Question: I am trying to make a grid of images with captions. I am using simple CSS to create the grid.
CSS:
'''
.float{float:left;padding:20;}
.float img{ width:80px; height:100px; padding:0;}
.float p {text-align:center; margin-top:0;width:100px;}
'''
Then printing out several divs all using this same format:
'''
<div class="float">
<img src="noimage.jpeg"></img>
<p>Movie Title</p>
</div>
'''
The problem is the caption (Movie title in this case) is invariably long and sometimes spans multiple lines and I get a grid that looks like this:

Is there something I can change in the CSS to keep the images in line?
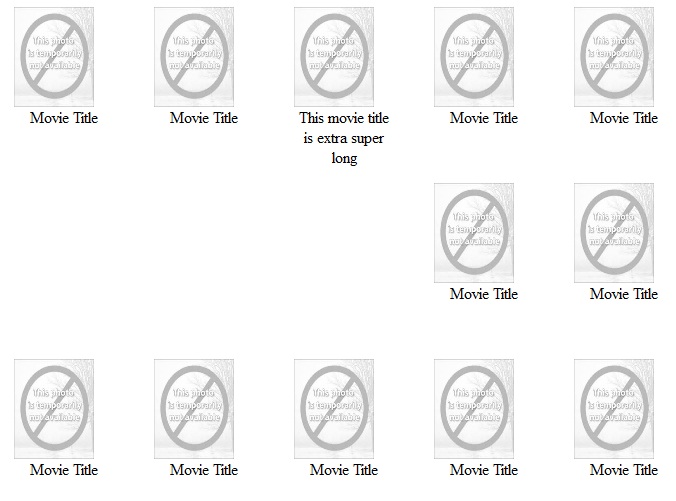
Answer: mention 'text-align:center; height:180px;' in '.float' class
'''
.float{float:left;padding:20; text-align:center; height:180px;}
'''
I think this will solve your issue.